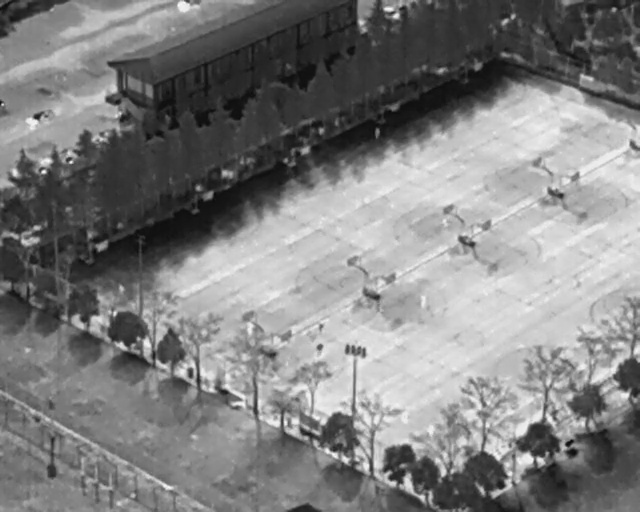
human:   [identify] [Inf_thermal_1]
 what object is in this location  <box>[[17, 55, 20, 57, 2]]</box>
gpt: <ref>1 small person at the left</ref>